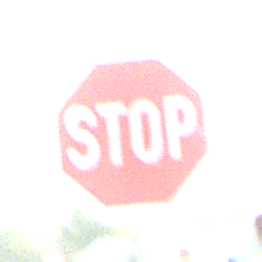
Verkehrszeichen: Stop
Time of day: SunriseSunset
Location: Outdoor (Special)
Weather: Clear
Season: NotSpecified
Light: Natural